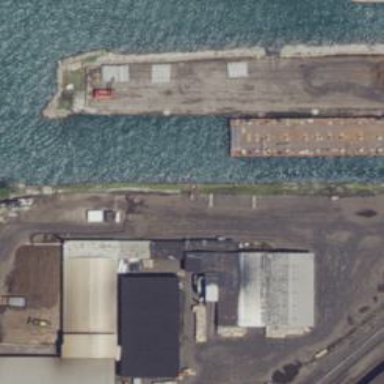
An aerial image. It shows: Dock located along the waterway.